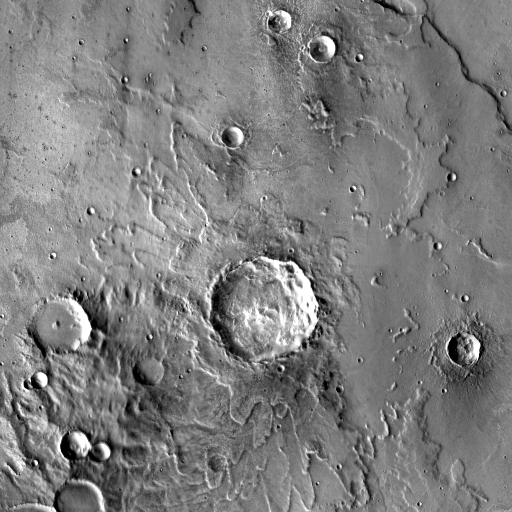
Crater classes present: Background, Other, Layered, Buried, Secondary